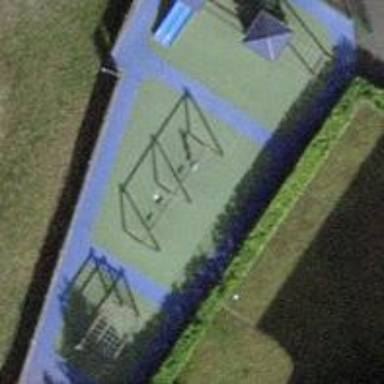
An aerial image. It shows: Playground area for leisure activities on the land.